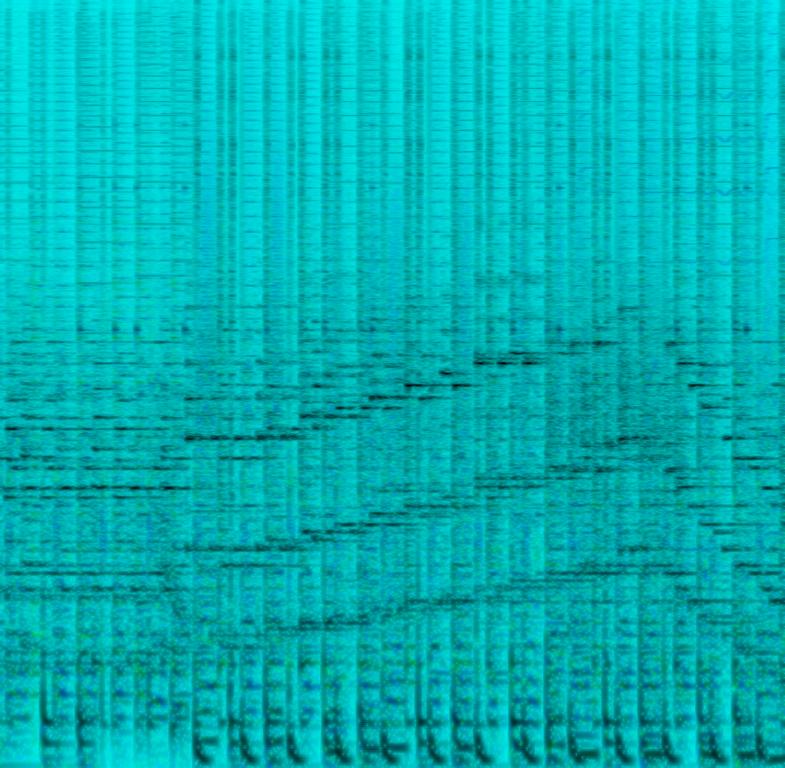
The low quality recording features a steel drum solo melody over playback instrumental of urban latin song that consists of groovy synth bass, wide brass melody, sizzling synths, syncopated snare and punchy "4 on the floor" kick pattern. It sounds addictive, passionate and upbeat. The steel drum is reverberant due to the fact that it was recorded in a medium size room.